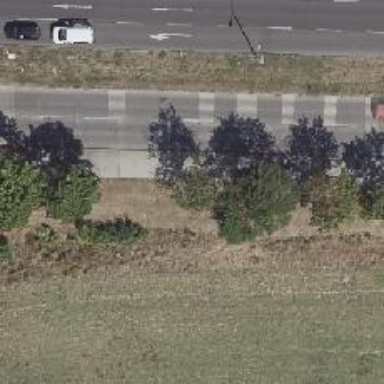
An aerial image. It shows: Avenue of deciduous broadleaved trees.